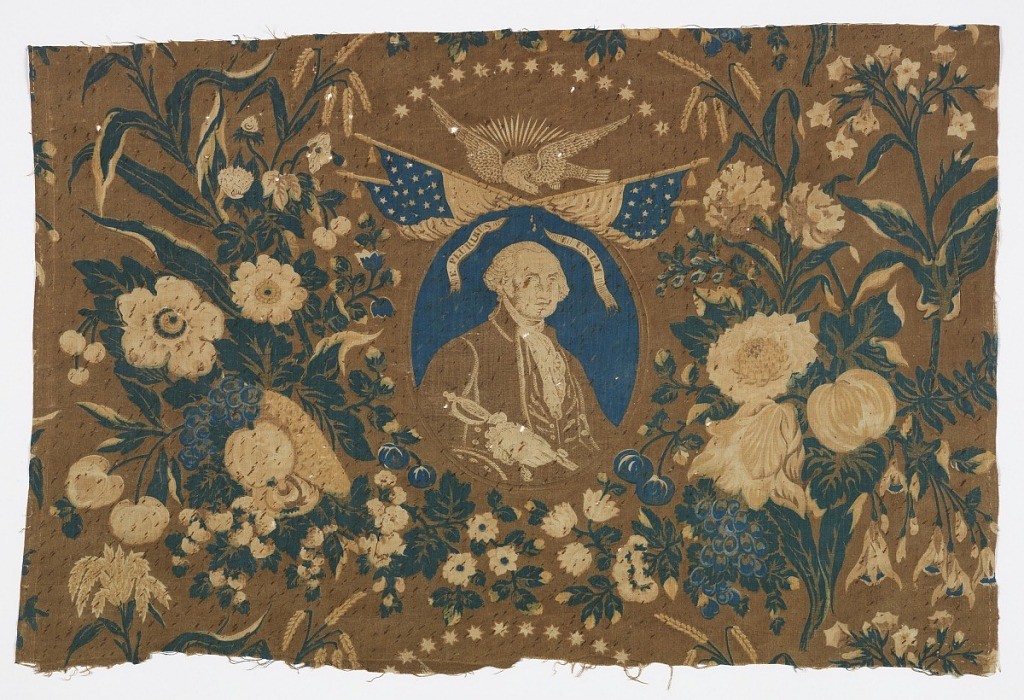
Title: Textile
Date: ca. 1851
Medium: cotton Technique: roller printed on plain weave
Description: Central medallion with portrait of George Washington under crossed flags within floral frame. Design and coloration is very typical of mid-nineteenth-century textiles.